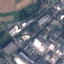
Land use / land cover class: Industrial